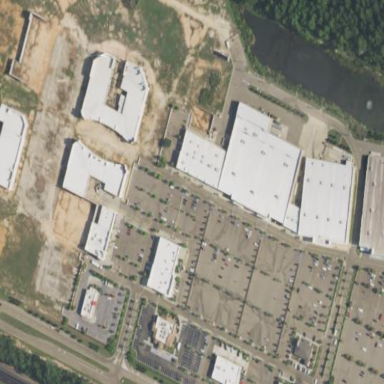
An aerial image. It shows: Retail area.